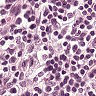
Metastatic tissue present: no